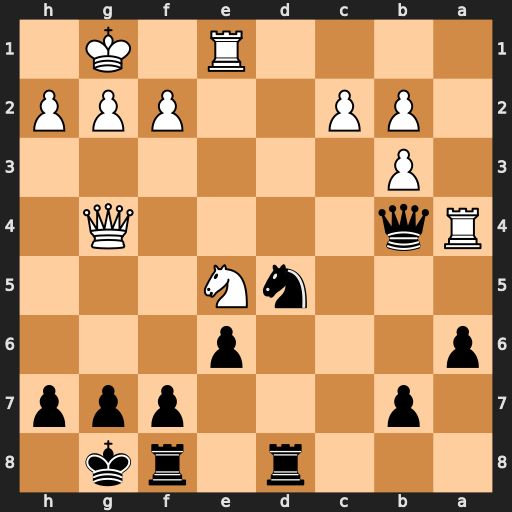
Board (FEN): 3r1rk1/1p3ppp/p3p3/3nN3/Rq4Q1/1P6/1PP2PPP/4R1K1
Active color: b
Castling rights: -
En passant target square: -
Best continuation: Qxe1#